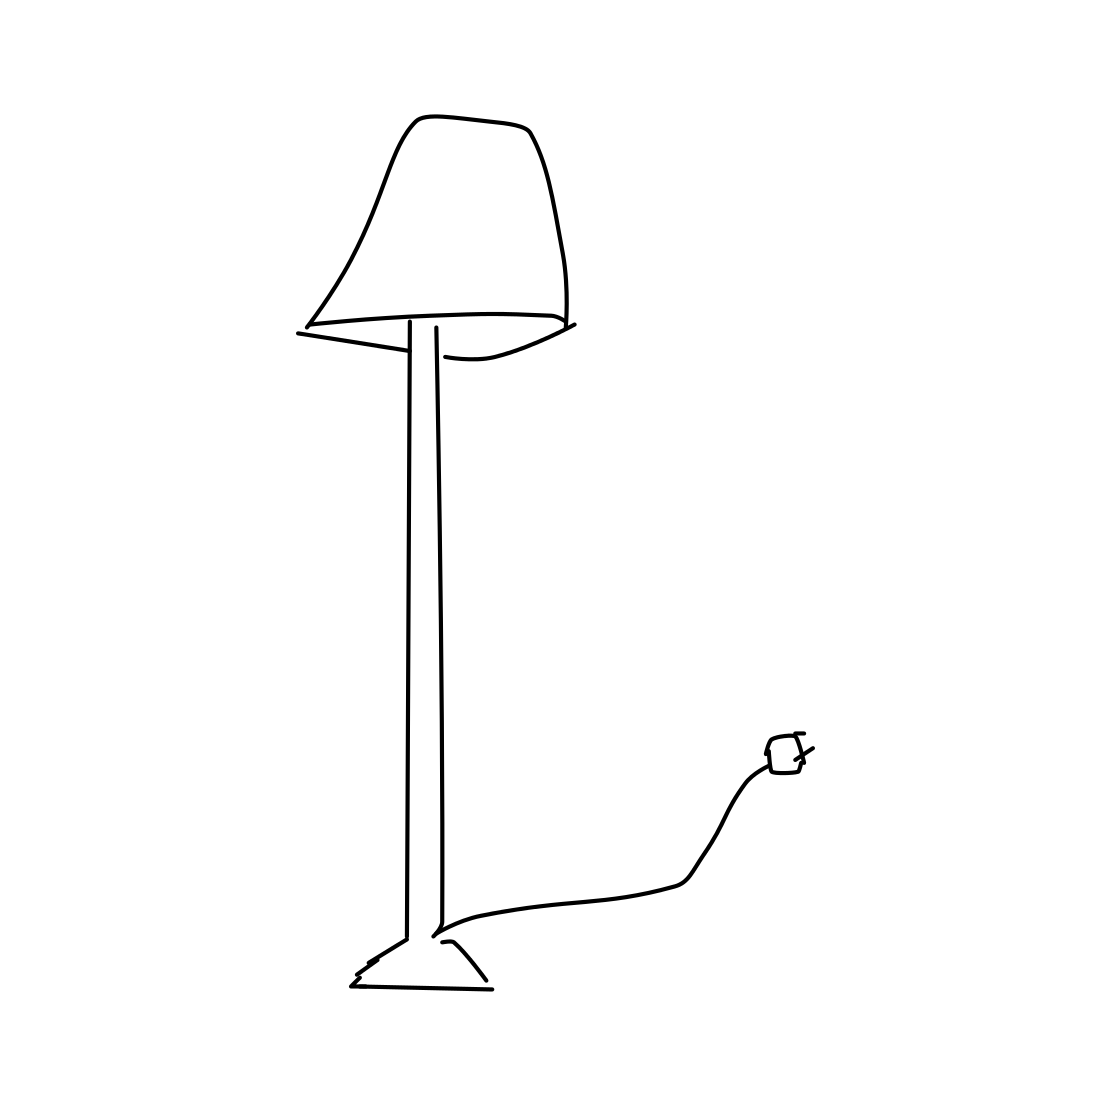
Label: floor lamp